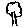
Label: tree